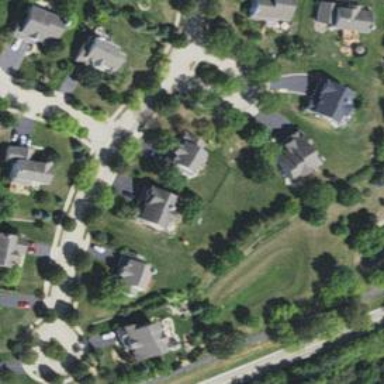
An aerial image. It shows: Residential area with single-family houses. The zoning of the area is residential.